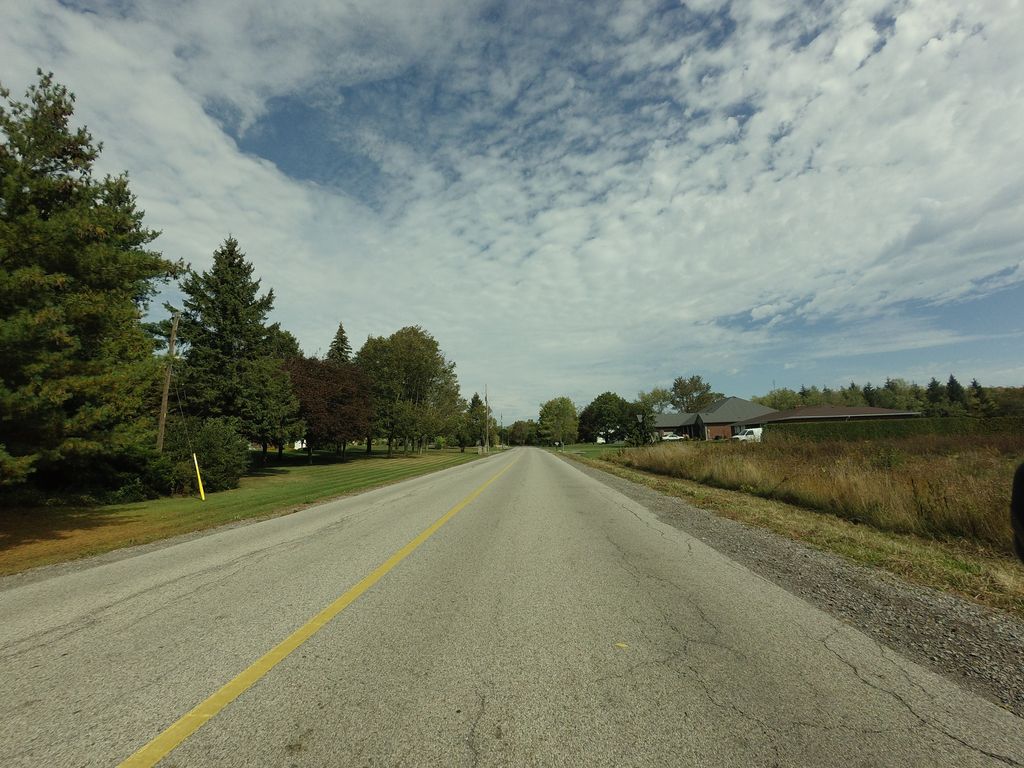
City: hamilton